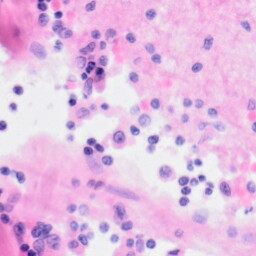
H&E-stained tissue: Kidney